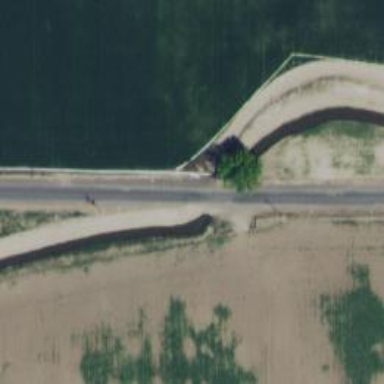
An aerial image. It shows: Canal.